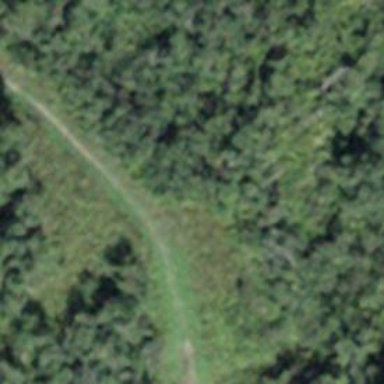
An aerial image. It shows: Path.